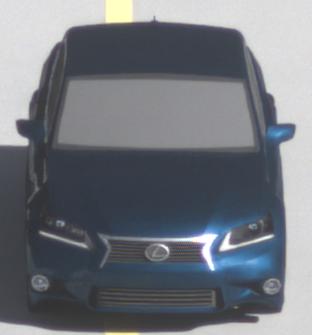
Make: Lexus
Model: GS 250
Detailed model: GS (L10)
Model produced from: 2012/06
Model produced until: 2013/12
Doors: 4
Color: blue
Road condition: dry road
Daytime: morning or afternoon
Contrast: medium contrast